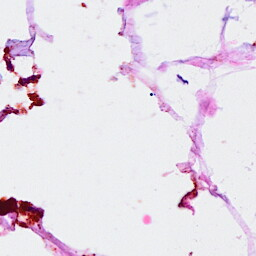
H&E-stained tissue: Breast